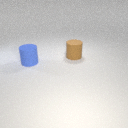
large blue rubber cylinder in front of large brown rubber cylinder